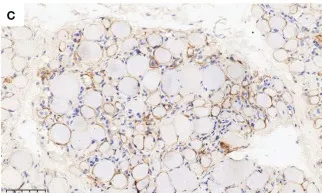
C5b-9 showed strong positivity on the muscle fiber membrane.
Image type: pathology (immunostaining)